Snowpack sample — Snodgrass Mountain, Crested Butte, Colorado (2/4/25, 12:06 PM MST)
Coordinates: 38.923, -106.968
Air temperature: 35 °F
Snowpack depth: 80 cm
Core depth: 60 cm
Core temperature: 32 °F
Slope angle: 14°, slope face: 78°
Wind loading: low
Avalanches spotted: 0
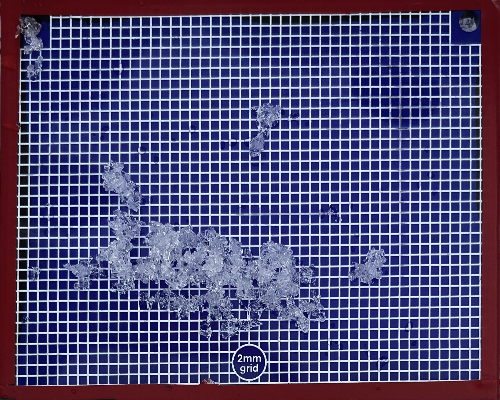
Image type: profile
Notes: No avalanches nearby, unusually warm weather for the last month reported by residents, Collected 25 yards from treeline